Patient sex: M
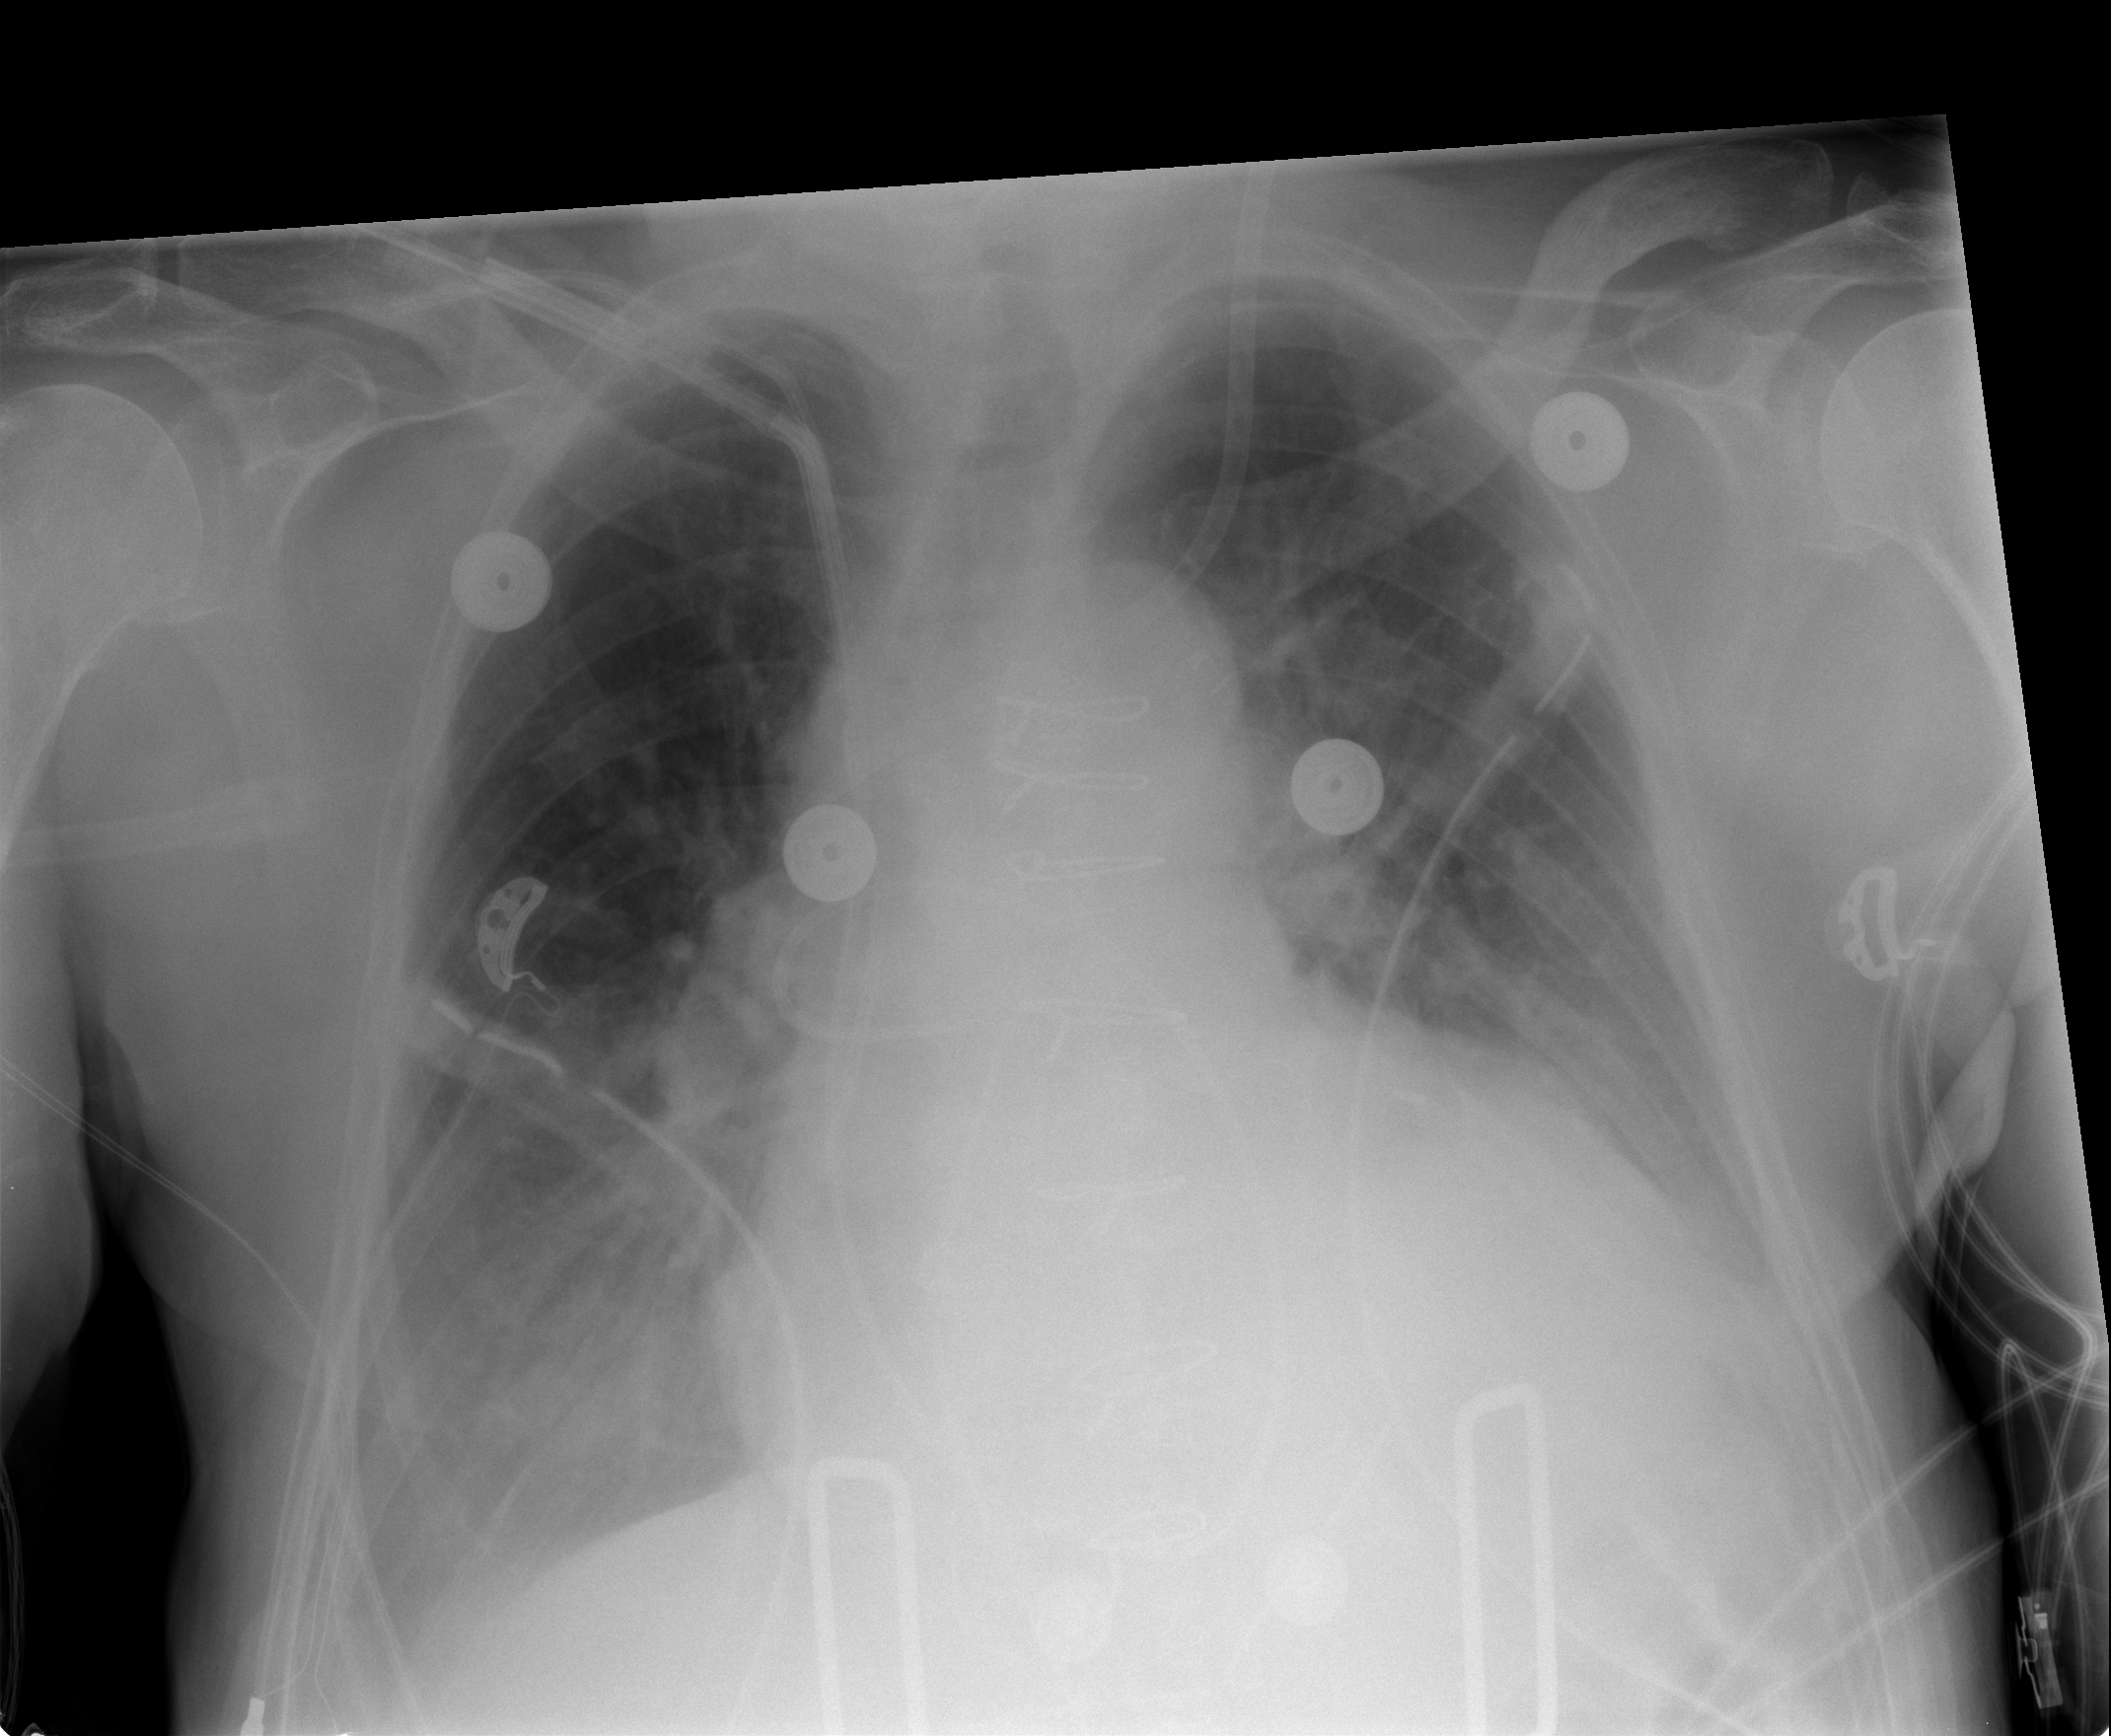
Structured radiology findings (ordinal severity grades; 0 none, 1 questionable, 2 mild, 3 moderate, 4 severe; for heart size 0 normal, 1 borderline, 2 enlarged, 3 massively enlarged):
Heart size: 3
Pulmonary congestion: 0
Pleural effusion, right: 2
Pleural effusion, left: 2
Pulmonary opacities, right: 2
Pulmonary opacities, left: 0
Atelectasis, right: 2
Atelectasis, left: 2